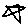
Label: star